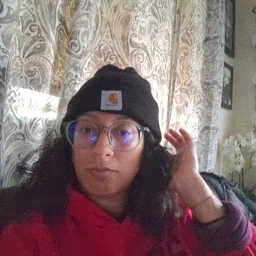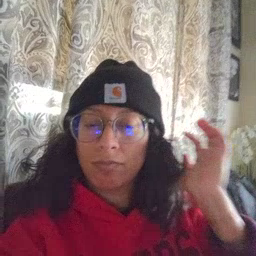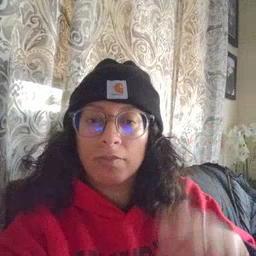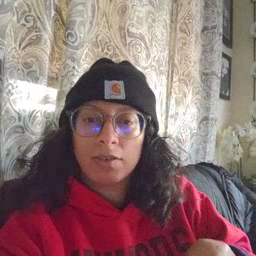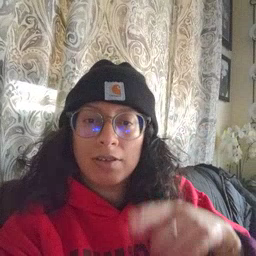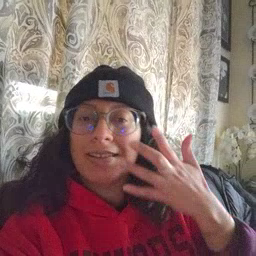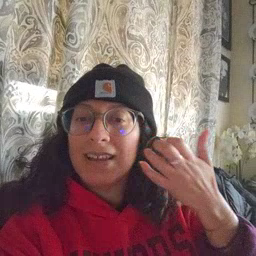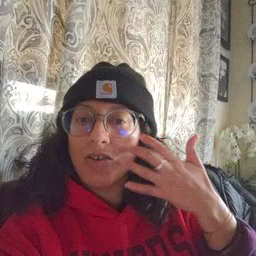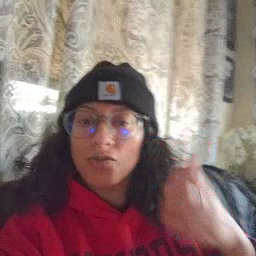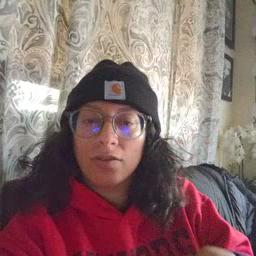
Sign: tiger